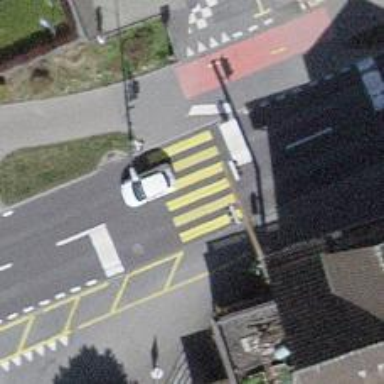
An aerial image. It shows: Asphalt road with primary classification. The road has separate sidewalks on both sides.